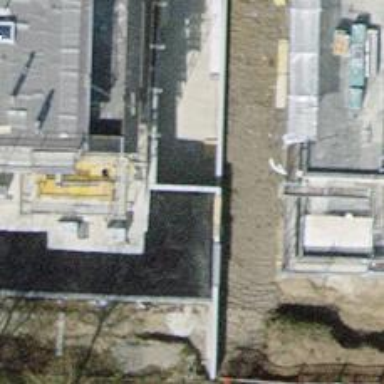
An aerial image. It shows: Parking entrance.